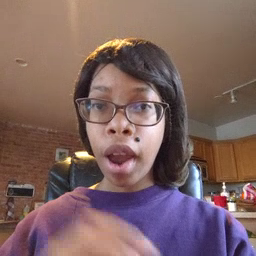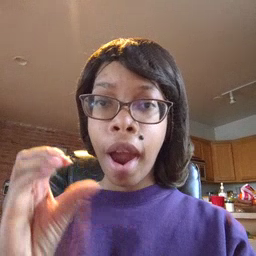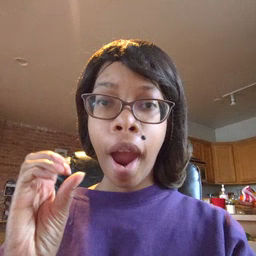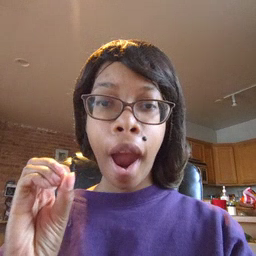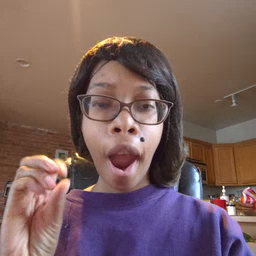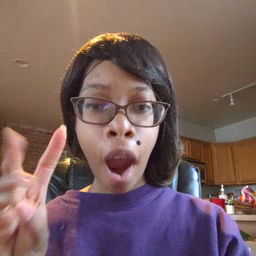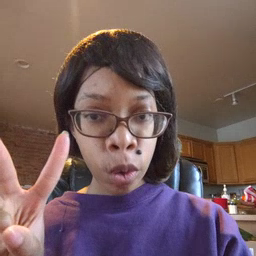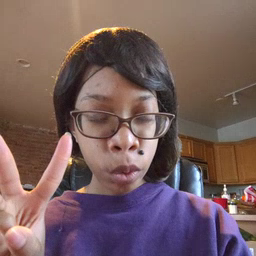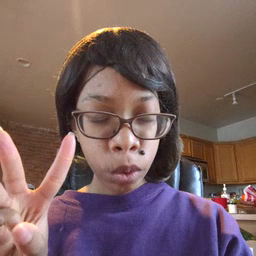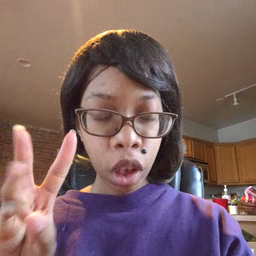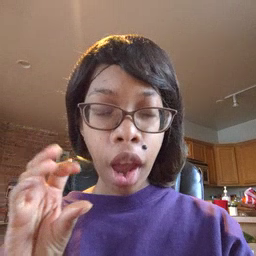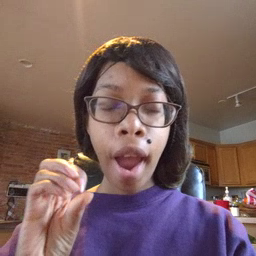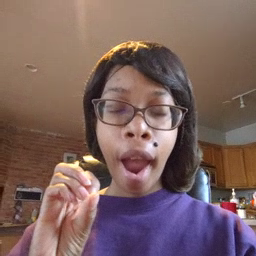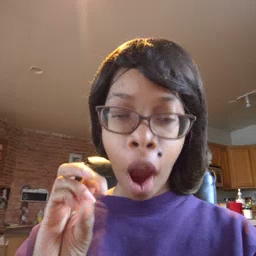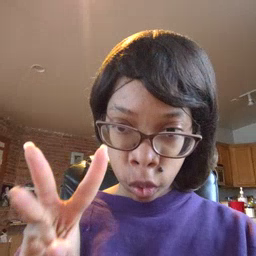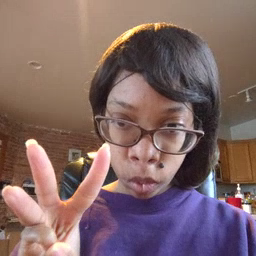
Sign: owie